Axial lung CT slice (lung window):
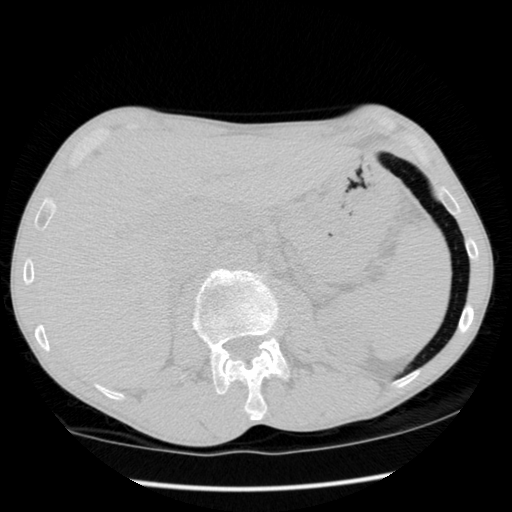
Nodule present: no